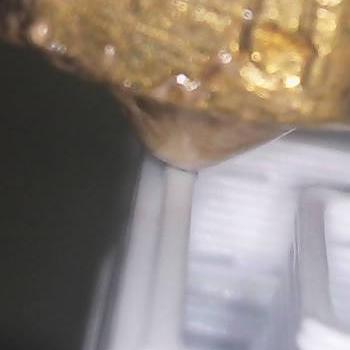
Flow rate: 118%